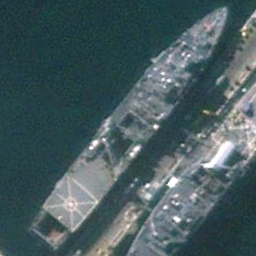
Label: combat